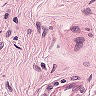
Metastatic tissue present: no